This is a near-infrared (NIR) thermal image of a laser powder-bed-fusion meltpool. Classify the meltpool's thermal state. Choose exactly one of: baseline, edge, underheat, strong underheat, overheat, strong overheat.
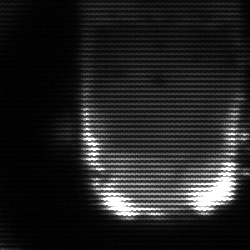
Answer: baseline